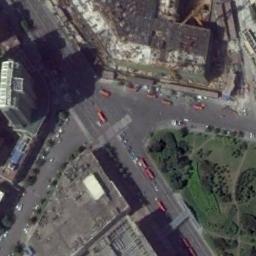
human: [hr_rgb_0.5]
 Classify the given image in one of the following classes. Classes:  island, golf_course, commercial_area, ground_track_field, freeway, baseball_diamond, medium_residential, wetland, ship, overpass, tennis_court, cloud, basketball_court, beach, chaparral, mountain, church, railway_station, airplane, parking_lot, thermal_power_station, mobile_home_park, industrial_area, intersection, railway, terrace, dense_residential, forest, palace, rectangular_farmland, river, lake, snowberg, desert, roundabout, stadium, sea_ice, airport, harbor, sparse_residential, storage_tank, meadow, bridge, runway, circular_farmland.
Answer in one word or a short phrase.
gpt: intersection